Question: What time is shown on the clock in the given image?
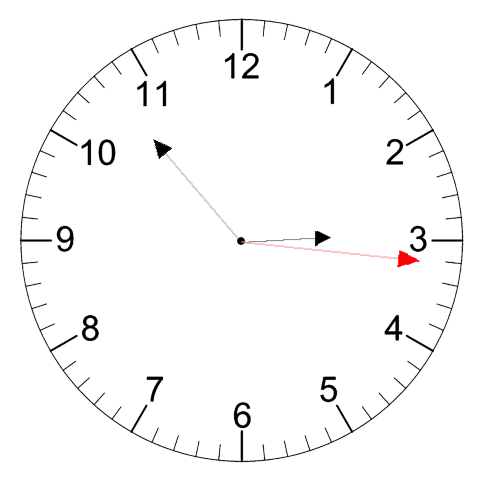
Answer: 02:53:16